【题型】填空题　【知识点】平面几何　【难度】easy
已知：《九章算术》中记载了一种测量井深的方法。如图所示, 在井口 $B$ 处立一根垂直于井口的木杆 $BD$, 从木杆的顶端 $D$ 观察井水水岸 $C$, 视线 $DC$ 与井口的直径 $AB$ 交于点 $E$, 如果测得 $AB = 1.6$ 米, $BD = 1$ 米, $BE = 0.2$ 米, 那么 $AC$ 为 \underline{\hspace{2cm}}7\_\_\_ 米。

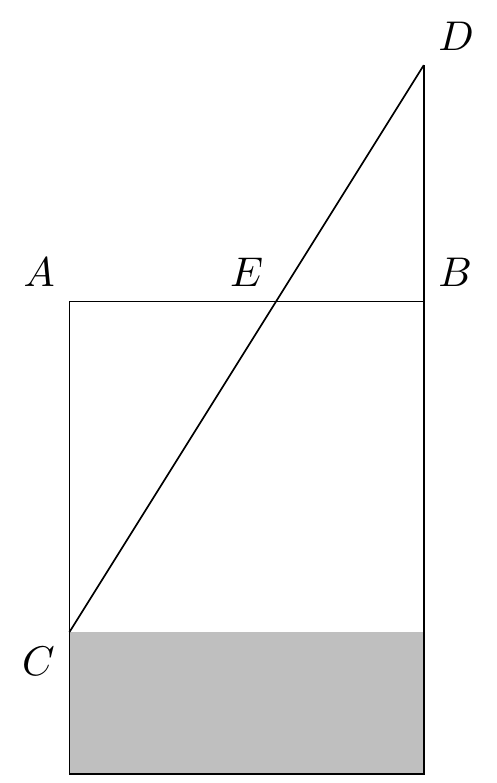
【解答】
解：$\because$ $BD \perp AB$, $AC \perp AB$,

$\therefore$ $BD // AC$,

$\therefore$ $\triangle ACE \sim \triangle BDE$,

$\therefore$ $\frac{AC}{BD} = \frac{AE}{BE}$,

$\therefore$ $\frac{AC}{1} = \frac{1.4}{0.2}$,

$\therefore$ $AC = 7$(米),

故答案为：7。